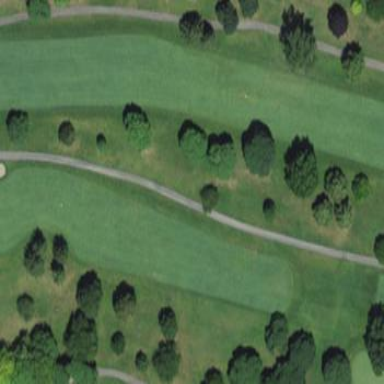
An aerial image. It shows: Golf fairway surrounded by grass.